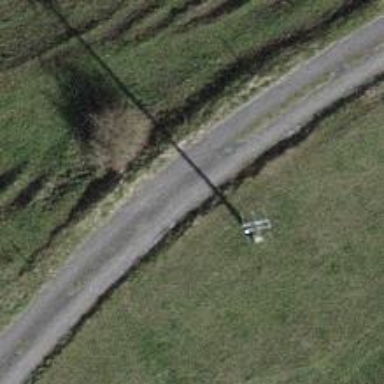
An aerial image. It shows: Minor power line.